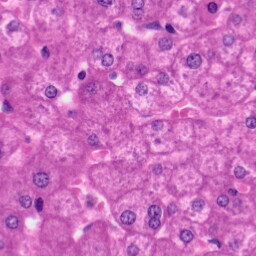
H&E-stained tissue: Liver